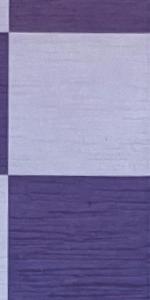
Label: Empty